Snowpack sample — Rabbit Ears Pass, Jackson County, Colorado, USA (12/17/25, 1:08 PM MST)
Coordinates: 40.387, -106.625
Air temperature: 34 °F
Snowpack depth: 46 cm
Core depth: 20 cm
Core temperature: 24.8 °F
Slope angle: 6°, slope face: 165°
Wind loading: medium
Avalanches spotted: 0
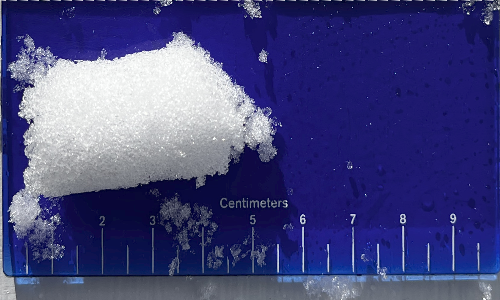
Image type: core
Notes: No avalanches spotted nearby, although collected in a meadowy area with minimal risk on this face of the pass.